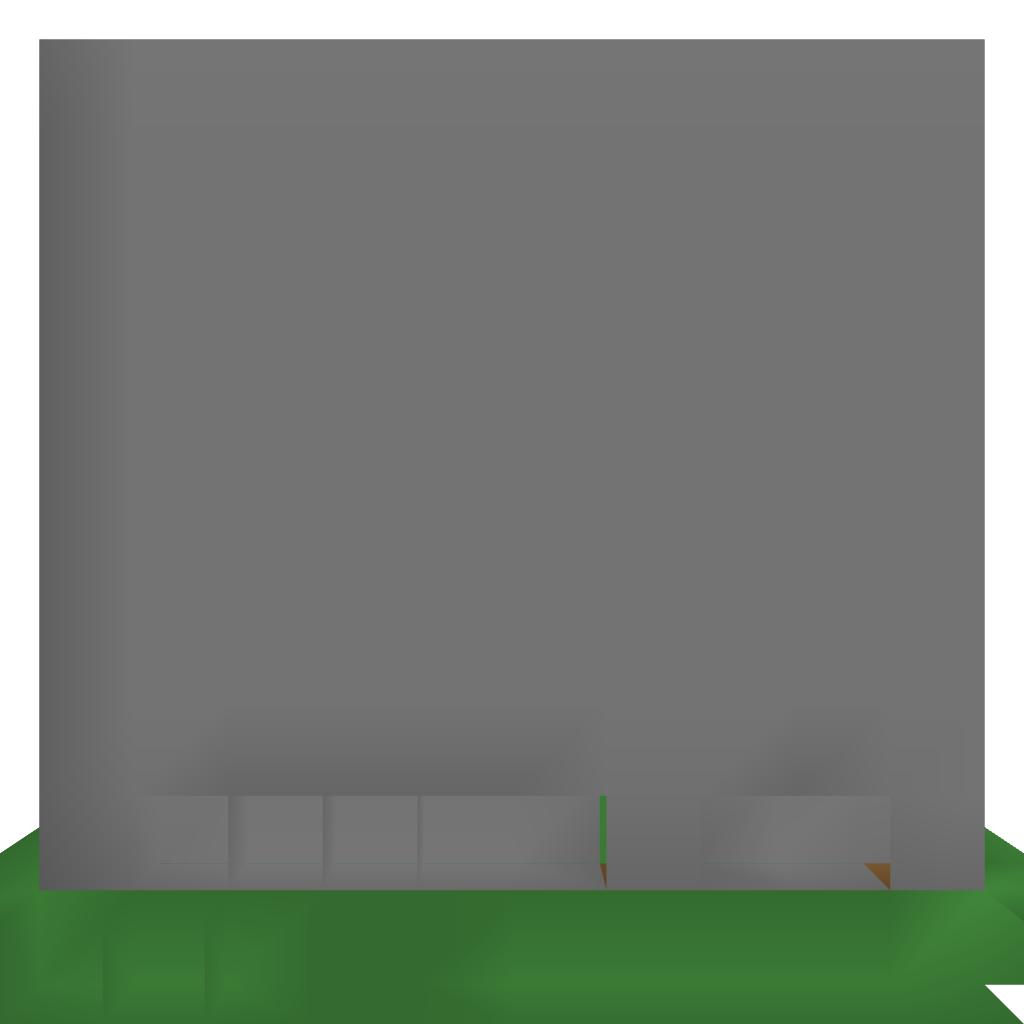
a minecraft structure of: Mooshroom brown house bad low quality